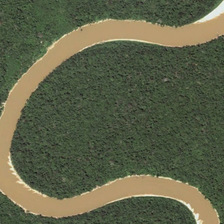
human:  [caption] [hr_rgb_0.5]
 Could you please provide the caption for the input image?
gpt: the curved yellow river separates this lush forest into two parts .

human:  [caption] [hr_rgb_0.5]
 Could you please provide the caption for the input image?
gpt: the yellow river winds through the rainforest .

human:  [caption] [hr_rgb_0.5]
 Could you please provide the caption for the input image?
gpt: the stretch of river is across the dense forest .

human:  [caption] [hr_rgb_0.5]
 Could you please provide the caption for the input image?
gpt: the stretch of river is across the dense forest .

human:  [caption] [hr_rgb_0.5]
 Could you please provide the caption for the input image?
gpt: many green trees are in two sides of a curved yellow river .